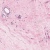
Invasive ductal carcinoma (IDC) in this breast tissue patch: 0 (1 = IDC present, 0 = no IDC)